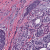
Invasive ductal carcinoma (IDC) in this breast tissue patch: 0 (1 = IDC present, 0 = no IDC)